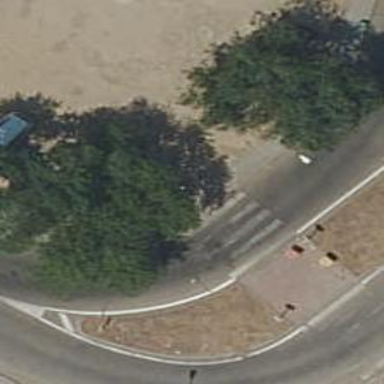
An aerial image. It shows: Bollard barrier.